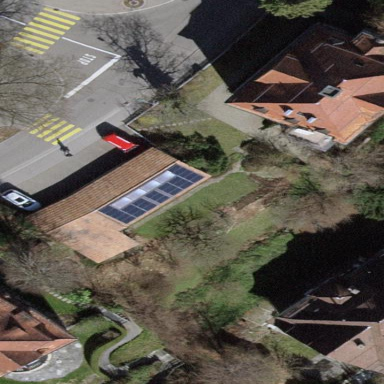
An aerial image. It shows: Group of garages.